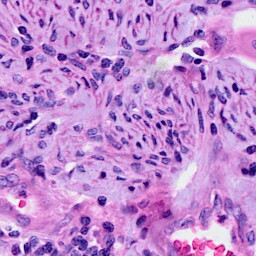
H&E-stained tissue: Cervix